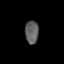
Tissue: lung
Cell type: Fibroblasts
Senescence score: 0.5921
Nuclear area (px): 305
Mean DAPI intensity: 93.813